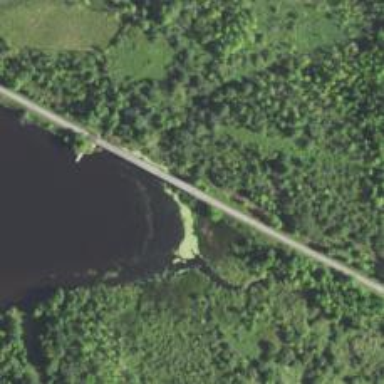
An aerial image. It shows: Bridge.